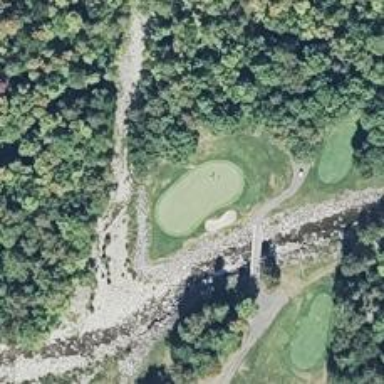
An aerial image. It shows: View of golf hole.